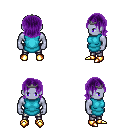
a pixel art fantasy rpg character, male body template, dark elf, purple skin, teal tunic, metal pants, purple long bangs hairstyle, iron tiara, gold boots, four views (front, back, left, right), 2x2 character sprite sheet, small pixel art, hard edges, no anti-aliasing